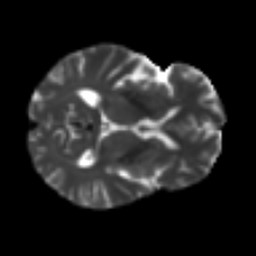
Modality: T2w
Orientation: axial
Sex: female
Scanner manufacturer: ge
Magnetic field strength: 3 T
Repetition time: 7 s
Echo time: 0.08 s